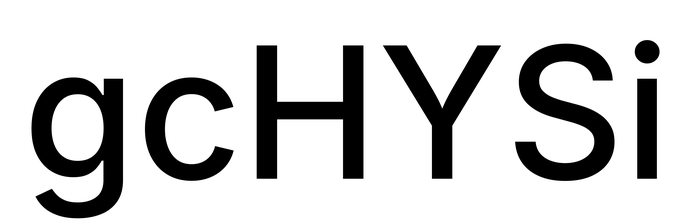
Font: Inter_Medium